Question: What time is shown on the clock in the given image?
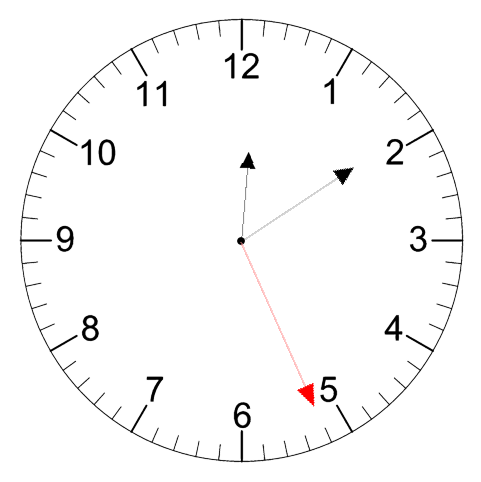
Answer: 12:09:26